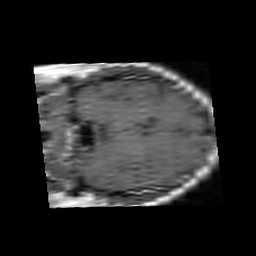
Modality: T1w
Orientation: coronal
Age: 54
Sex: male
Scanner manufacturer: philips
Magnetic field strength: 1.5 T
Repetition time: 0.55 s
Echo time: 0.015 s